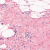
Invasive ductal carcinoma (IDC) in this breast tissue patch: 1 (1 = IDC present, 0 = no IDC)